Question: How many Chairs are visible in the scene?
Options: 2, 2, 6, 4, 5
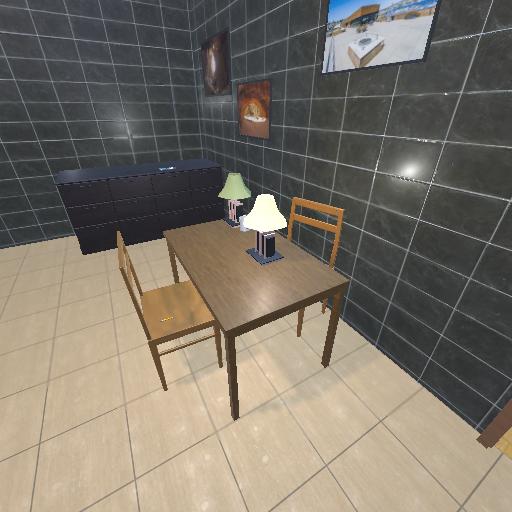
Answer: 2